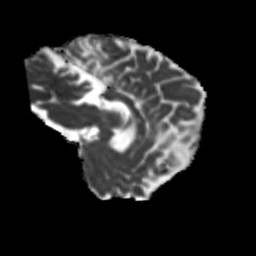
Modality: MD
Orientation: sagittal
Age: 62
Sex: female
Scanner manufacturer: siemens
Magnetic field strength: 3 T
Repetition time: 5.25 s
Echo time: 0.08 s